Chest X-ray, AP view. Patient: 70 years old, sex M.
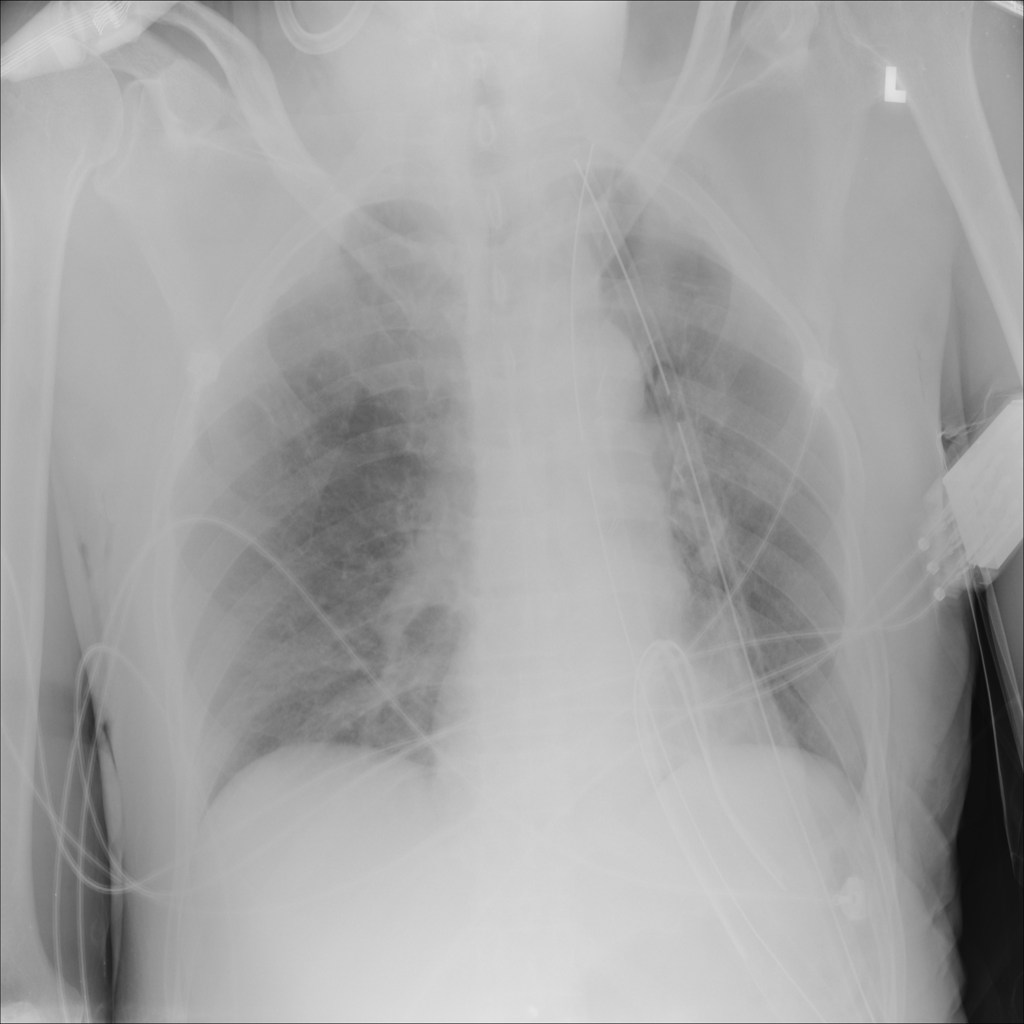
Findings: Mass